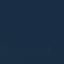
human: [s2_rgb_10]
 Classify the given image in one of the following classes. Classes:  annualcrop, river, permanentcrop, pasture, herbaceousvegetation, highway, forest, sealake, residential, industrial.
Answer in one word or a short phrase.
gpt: SeaLake